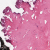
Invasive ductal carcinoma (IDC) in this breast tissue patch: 0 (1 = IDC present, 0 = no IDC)